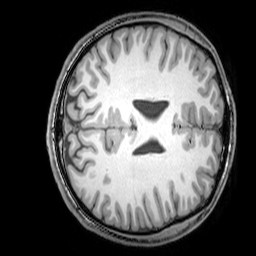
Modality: T1w
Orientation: axial
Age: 22
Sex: male
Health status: healthy
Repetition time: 0.081 s
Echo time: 0.037 s